Platform: macOS
Application: Arc Browser
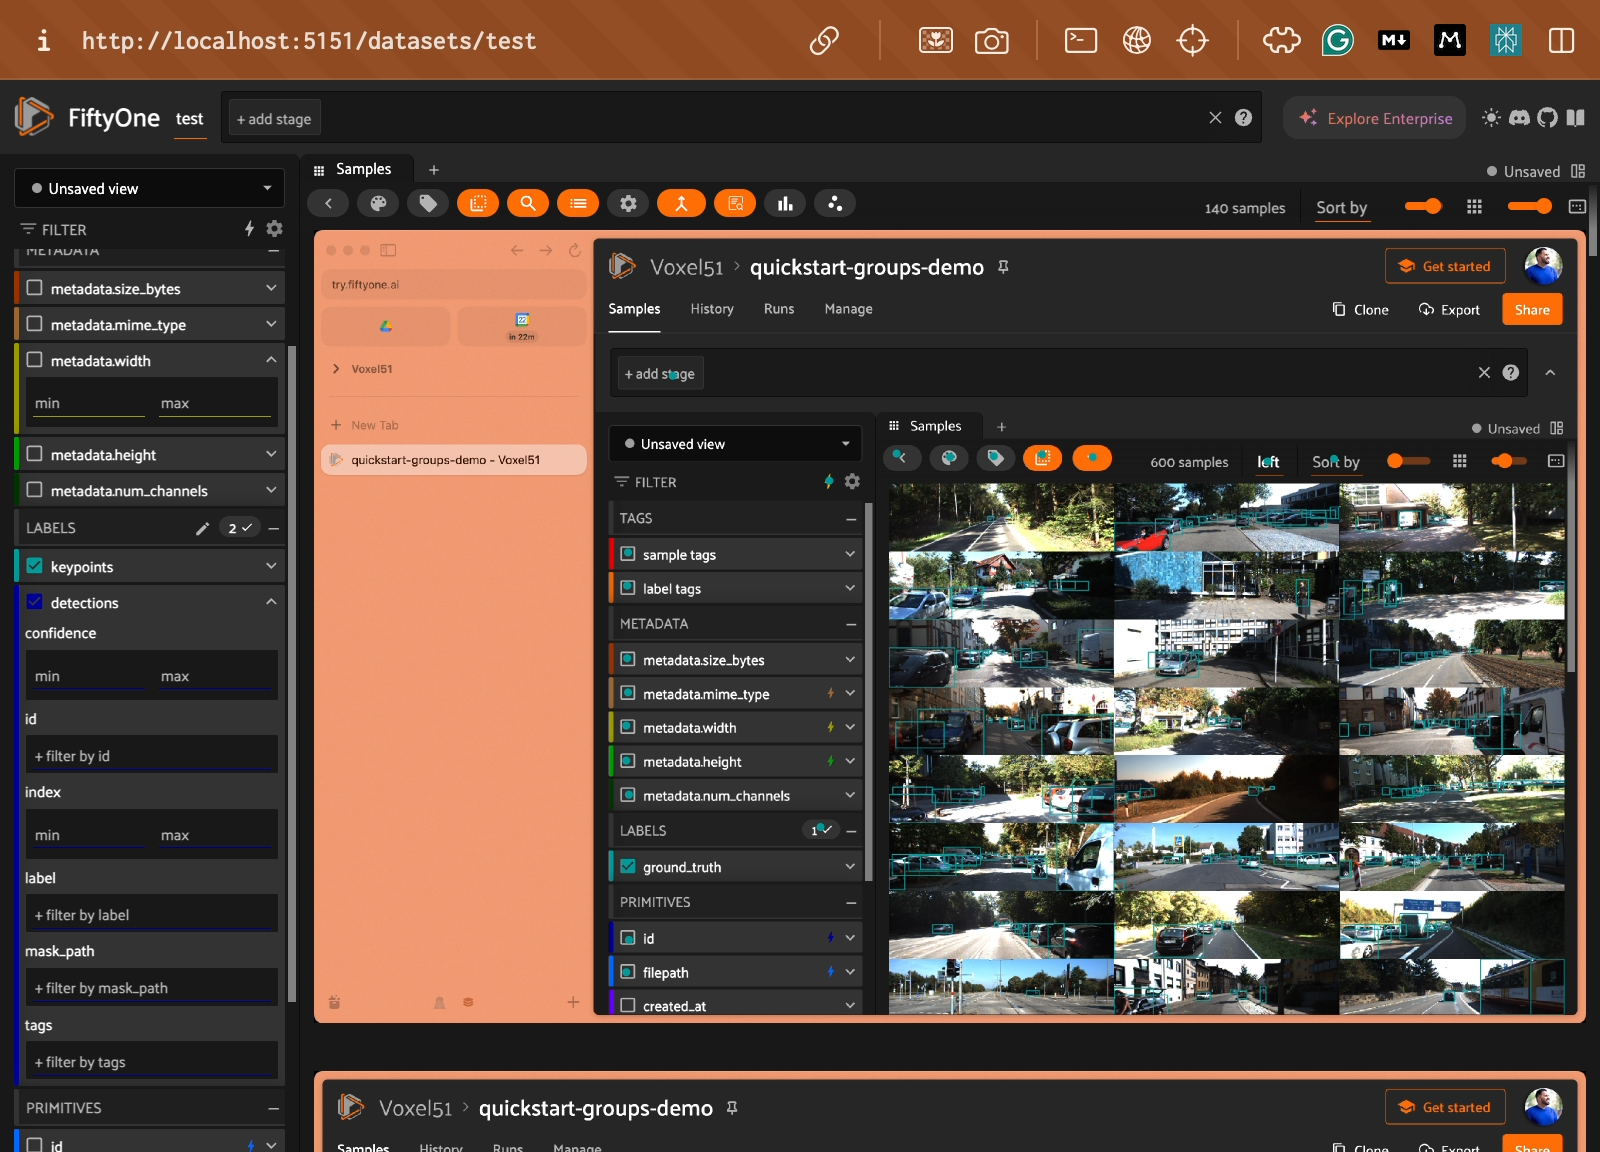
task_description: Open a new panel
action_type: click
element_info: Icon
steps_since_start: 1